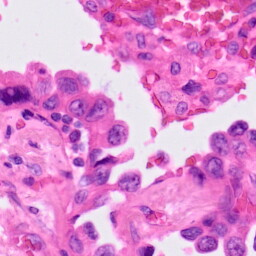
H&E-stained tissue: Lung